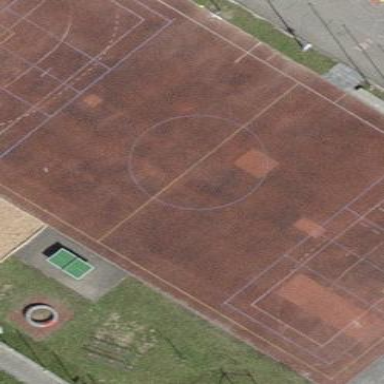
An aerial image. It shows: Clay pitch used for leisure activities.